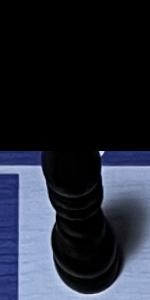
Label: Bishop_Black